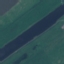
Land use / land cover: River